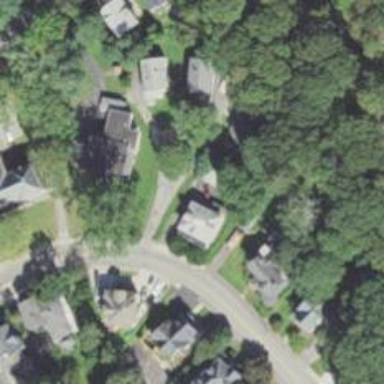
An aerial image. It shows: Residential driveway designated as service road.